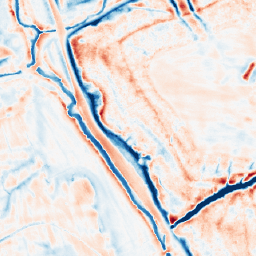
Category: edge_preserving
Decomposition family: bilateral
Decomposition parameters: d: 21
sigma_color: 50
sigma_space: 25
Upsampling method: area
Upsampling parameters: scale: 2
Upsampling scale: 2